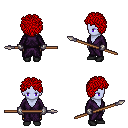
a pixel art fantasy rpg character, female body template, dark elf, purple skin, purple robe, gold greaves, red curly afro hairstyle, metal gloves, black shoes, spear, four views (front, back, left, right), 2x2 character sprite sheet, small pixel art, hard edges, no anti-aliasing